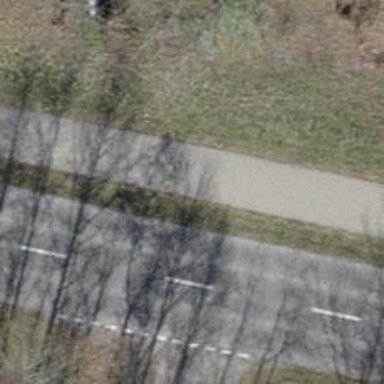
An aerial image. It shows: Asphalt cycleway.